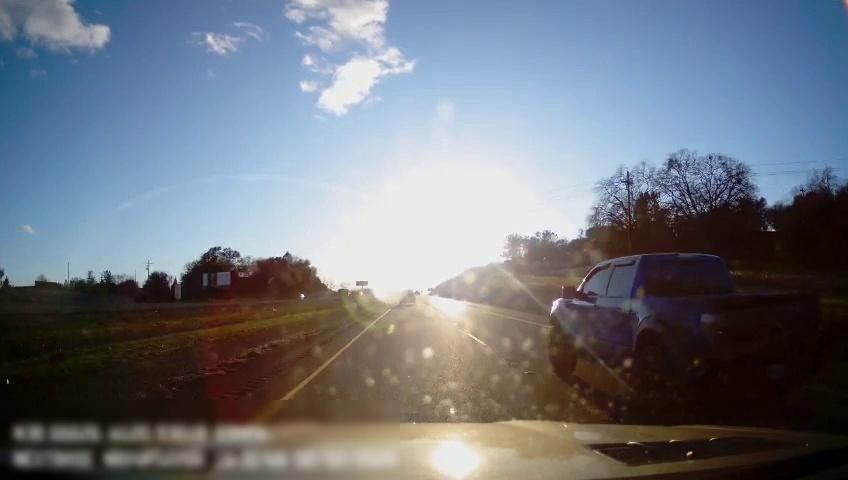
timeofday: Day
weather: Sunny
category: Drivable Space
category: Drivable Space
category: Vehicles | Truck
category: Vehicles | SUV
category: Lanes | Current Lane
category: Lanes | Current Lane
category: Lanes | Alternate Lane